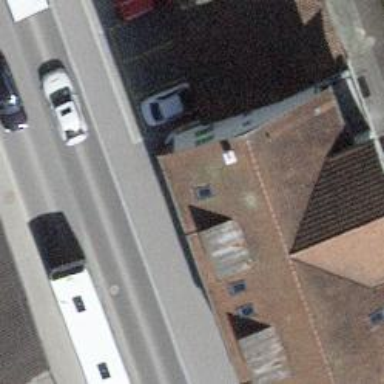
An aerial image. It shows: Restaurant.